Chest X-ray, AP view. Patient: 30 years old, sex M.
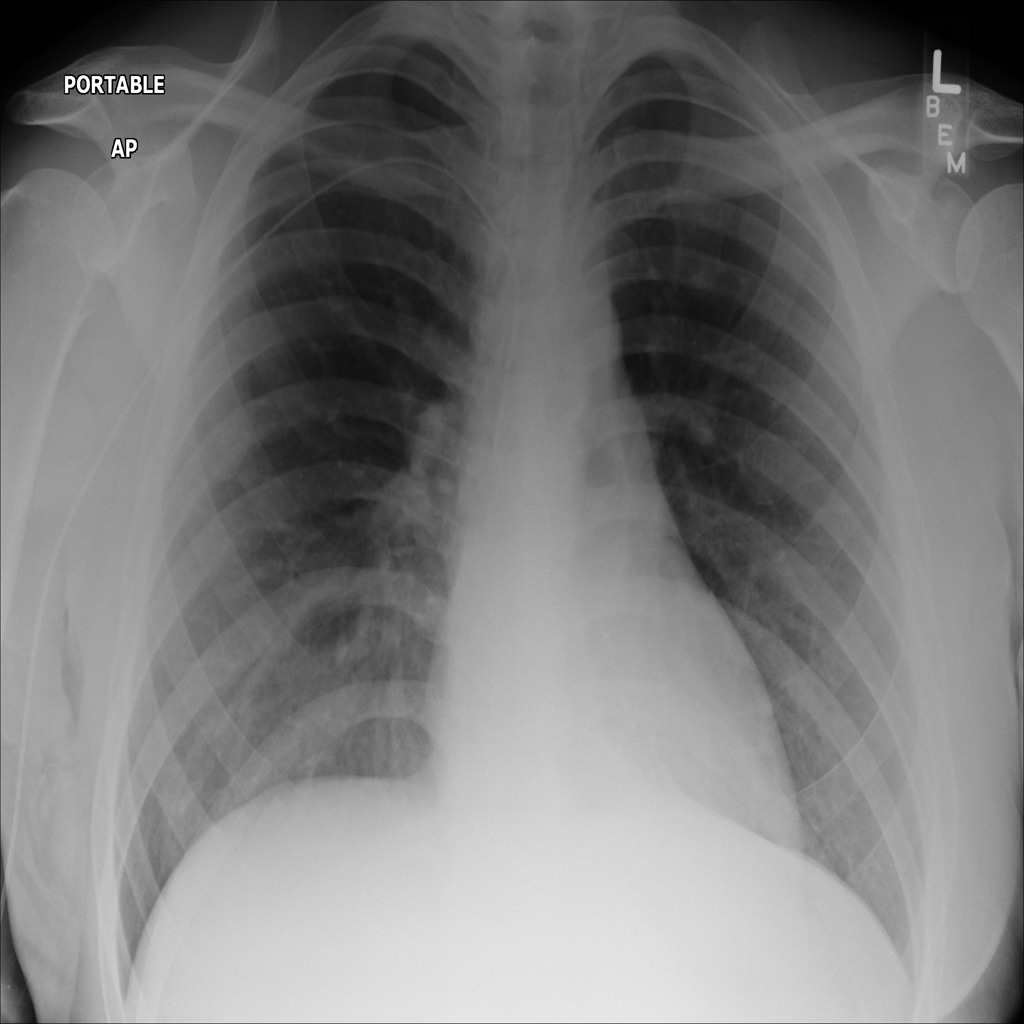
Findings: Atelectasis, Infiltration